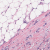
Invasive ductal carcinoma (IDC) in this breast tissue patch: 1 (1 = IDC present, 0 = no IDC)